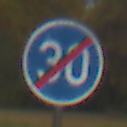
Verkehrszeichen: EndeMindestgeschwindigkeit
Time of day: Midday
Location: Outdoor (Nature)
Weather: Overcast
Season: Autumn
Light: Natural